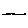
Label: line